Question: I have two containers which are both children of a 'main-content' div. Whenever the second container (or any for that matter) overflow i can scroll over, BUT both the divs overflow, just the content.
For instance, the image below shows the second container overflowing, but the background colors do not expand the entire way as i scroll. Iv'e tried absolute positioning, but the results are not what i need.
Also, I would like any padding to be included when scrolling. For example, is i set my padding to be 'padding: 0 10px' i want to be able to scroll 10px more than the overflowing content (considering my div will expand?)
Here is a <URL> of the replicated issue.

UPDATE:
I can fix the issue by setting each individual div's background color and also setting the main background color, but that seems a bit unclean and I would rather have a better way to get the desired results.
This <URL> is my desired result, but there are so many "hacks" like setting 'font-size' to '0', setting the 'main-content''s background color, setting each div's background color, etc. I am trying to get the same result without all these workarounds.
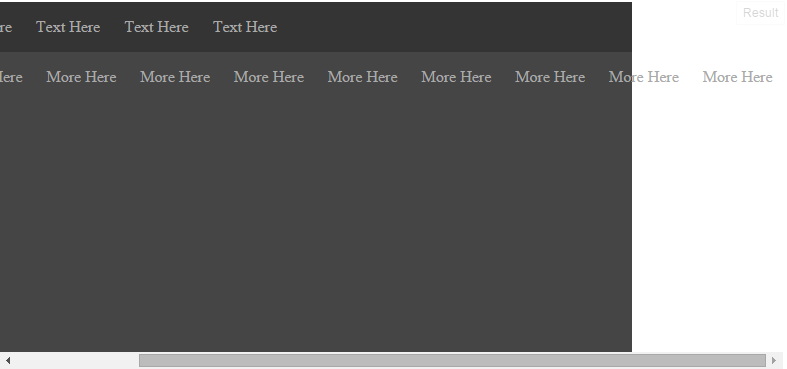
Answer: The easy way is to use table layout.
'''
.main-container {
display: table;
}
.container, .second-container{
display: table-row;
}
'''
<URL>